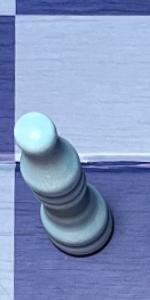
Label: Bishop_White